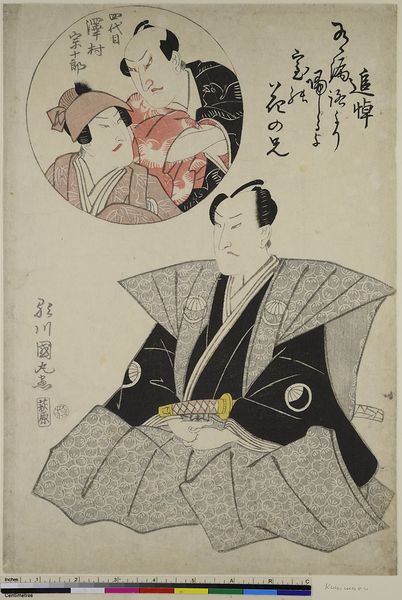
Titel: Kojo des Schauspielers Sawamura Sojuro IV
Künstler: Utagawa Kunimaru
Standort: Hamburg
Institution: Museum für Kunst und Gewerbe Hamburg
Schlagwörter: mann, frau, schwarz, zeichnung, rot, mutter, holzschnitt, asien, druckgraphik, druckgrafik, china, zeit, schauspieler, farbholzschnitt, schauspielerin, kalligraphie, kabuki, edo, reproduktionen, druckerzeugnisse